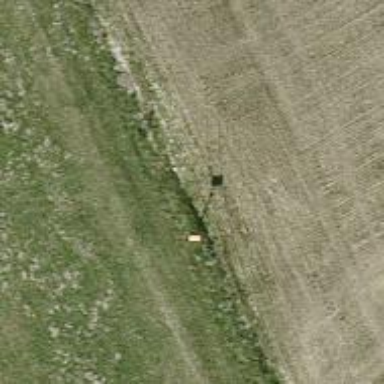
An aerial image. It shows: View of pole with roofed pipeline marker.